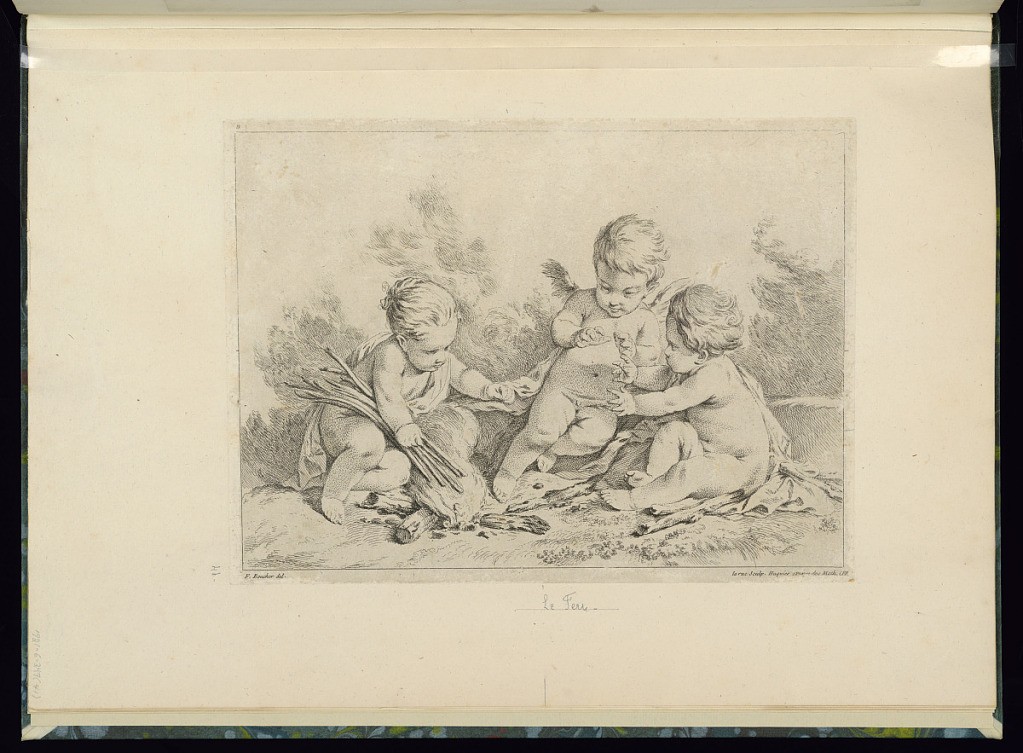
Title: Le Feu
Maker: François Boucher, French, 1703–1770
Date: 1749–61
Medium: Etching on laid paper
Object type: Print
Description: Allegorical print representing fire with three putti sitting in a landscape around a small fire. Two warm their hands while the third holds some branches tending to the fire. The title is inscribed in graphite. The plate is signed.